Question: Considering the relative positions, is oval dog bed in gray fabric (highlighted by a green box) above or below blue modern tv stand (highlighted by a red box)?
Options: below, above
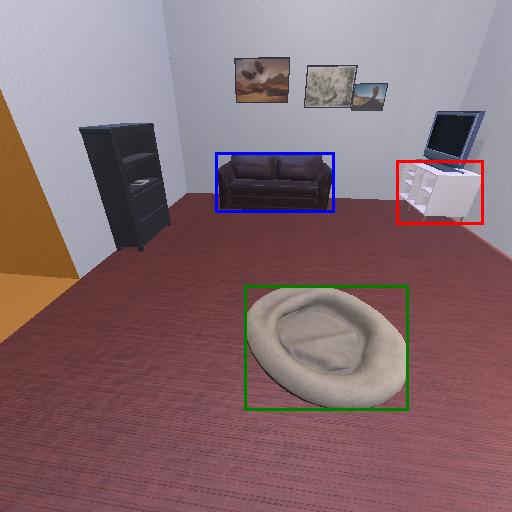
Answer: below